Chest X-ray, AP view. Patient: 68 years old, sex F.
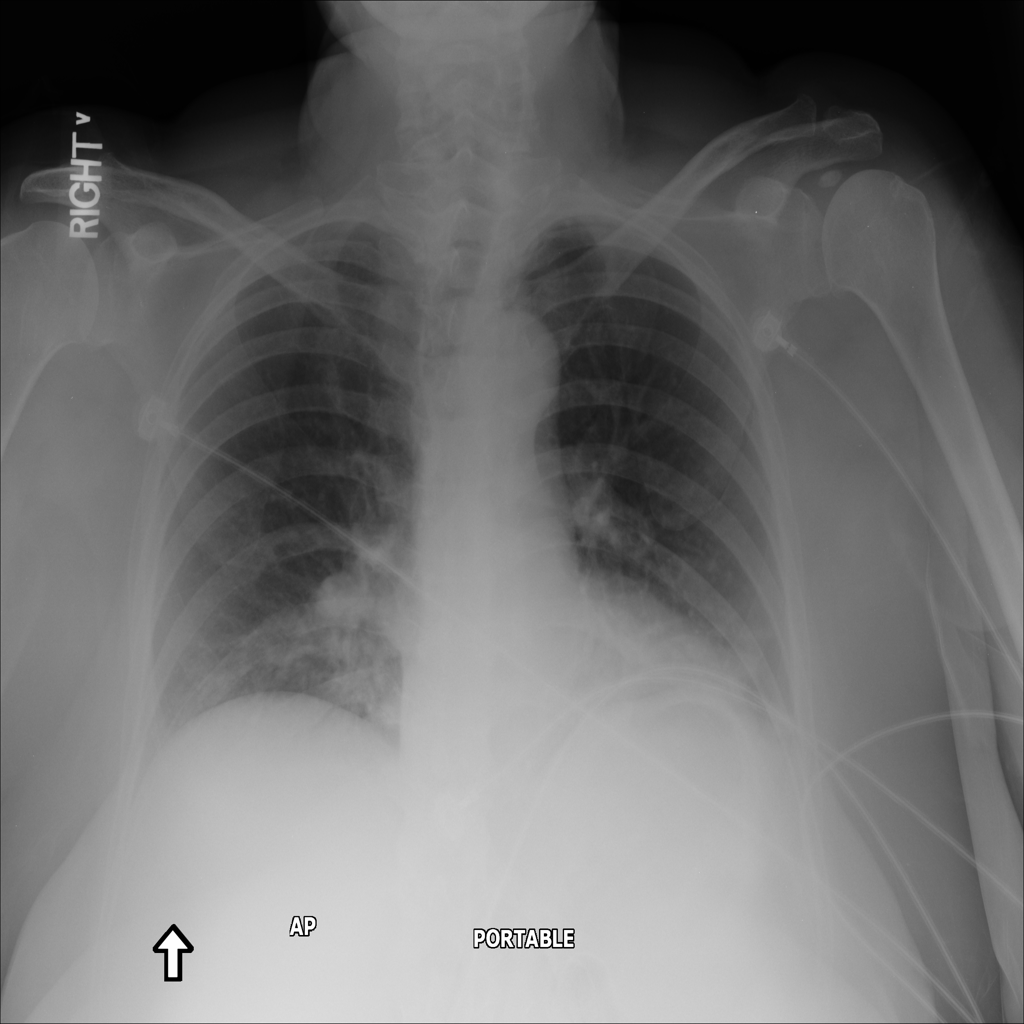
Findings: Atelectasis, Consolidation